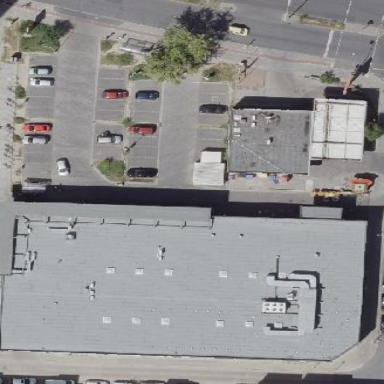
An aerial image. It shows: Retail building housing supermarket.